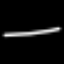
Label: line